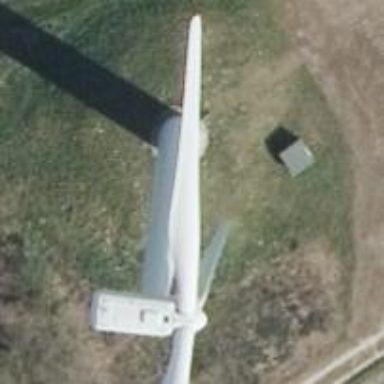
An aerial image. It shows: Wind turbine generator that utilizes wind as its source for generating electricity. It is of the horizontal axis type.